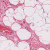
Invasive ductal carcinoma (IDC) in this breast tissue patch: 0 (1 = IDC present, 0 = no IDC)